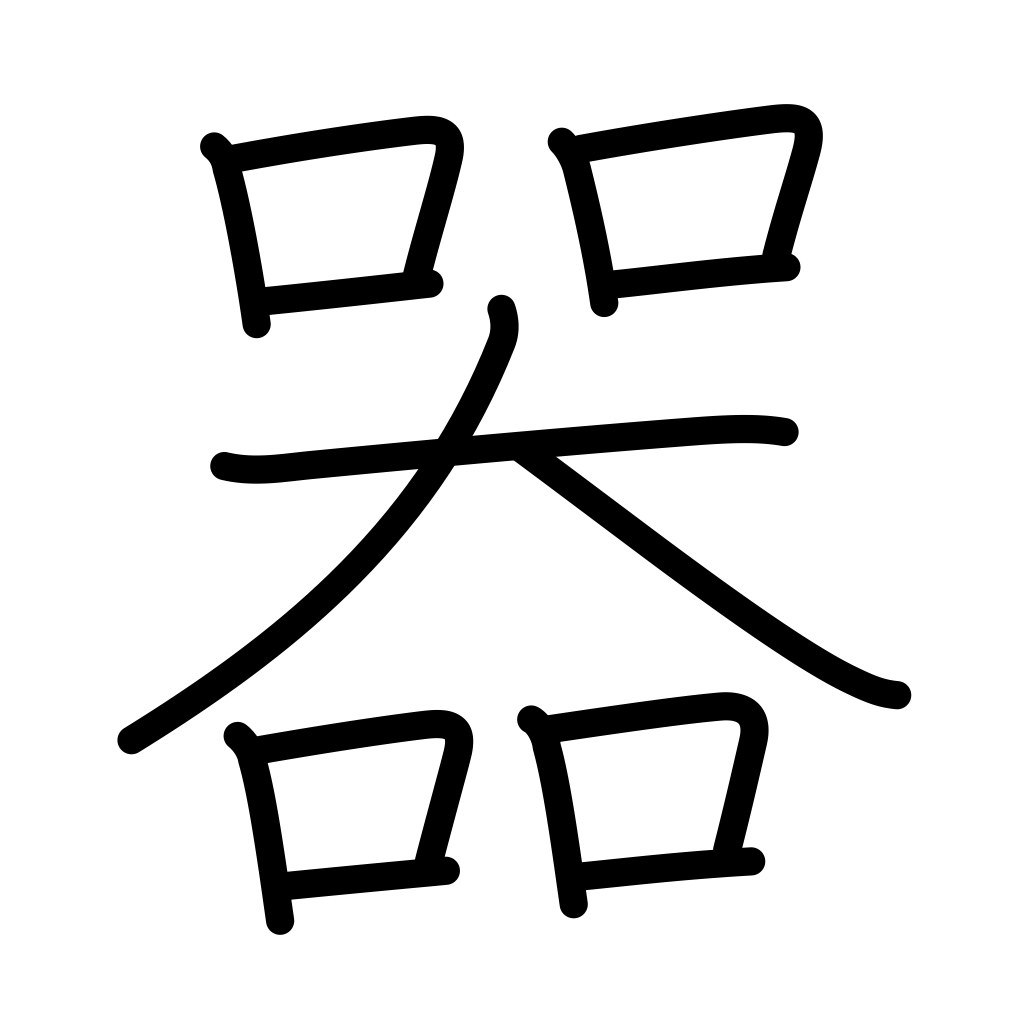
Meaning: utensil, vessel, receptacle, implement, instrument, ability, container, tool, set